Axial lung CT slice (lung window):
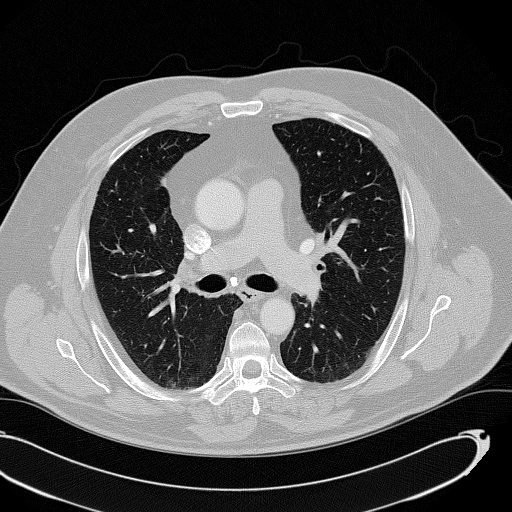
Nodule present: no